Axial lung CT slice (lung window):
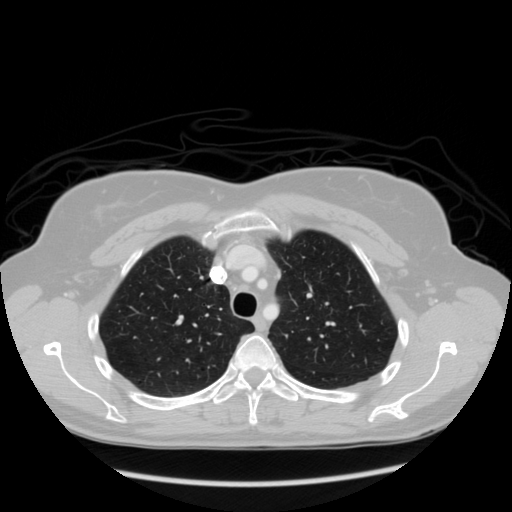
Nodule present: no